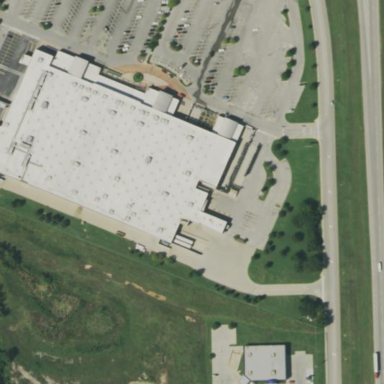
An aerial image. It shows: Supermarket building.